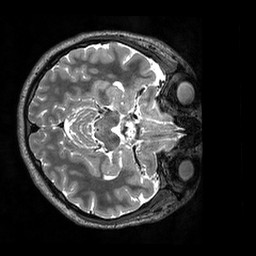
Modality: T2w
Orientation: axial
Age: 20
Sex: female
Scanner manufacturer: siemens
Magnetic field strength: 3 T
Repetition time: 3.2 s
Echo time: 0.564 s